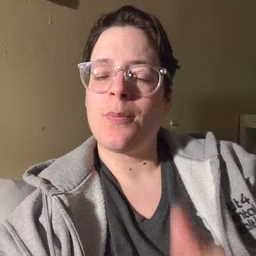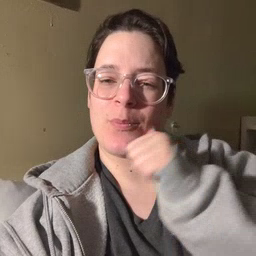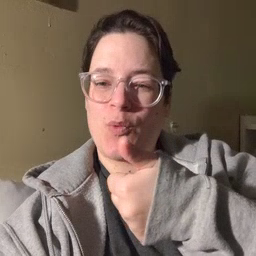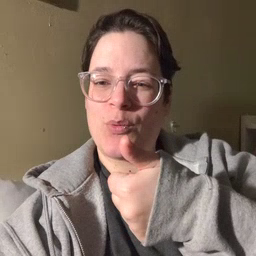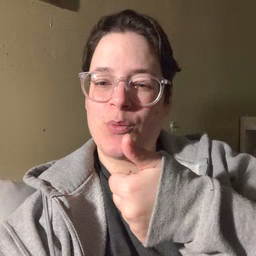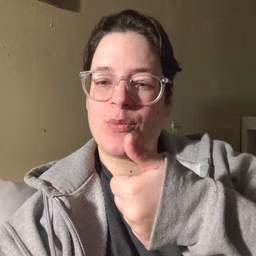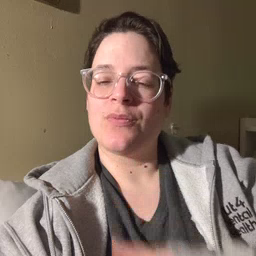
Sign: tomorrow